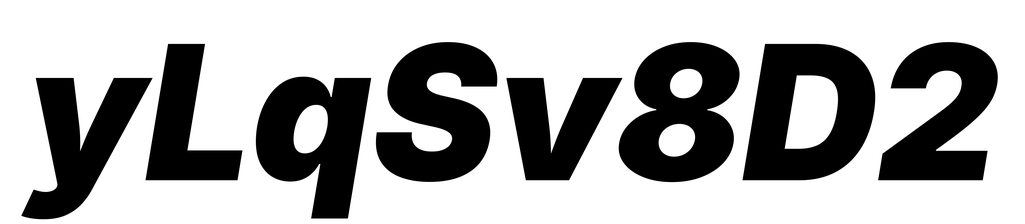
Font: Inter-Italic_Black_Italic